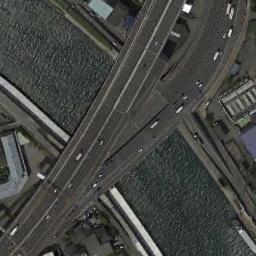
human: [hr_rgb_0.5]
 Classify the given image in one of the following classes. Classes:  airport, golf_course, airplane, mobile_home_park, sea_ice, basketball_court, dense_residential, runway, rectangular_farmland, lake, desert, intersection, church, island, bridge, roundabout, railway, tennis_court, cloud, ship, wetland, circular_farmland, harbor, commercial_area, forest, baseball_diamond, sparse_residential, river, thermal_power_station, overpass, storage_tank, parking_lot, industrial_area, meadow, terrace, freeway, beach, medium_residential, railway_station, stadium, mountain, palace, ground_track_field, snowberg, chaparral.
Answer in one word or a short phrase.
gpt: bridge